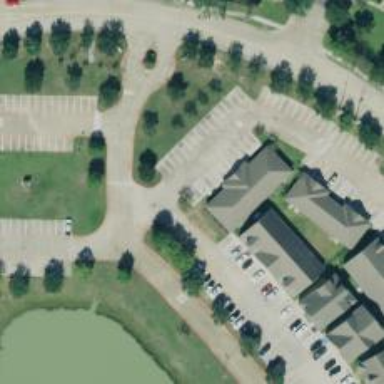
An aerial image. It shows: Parking space.